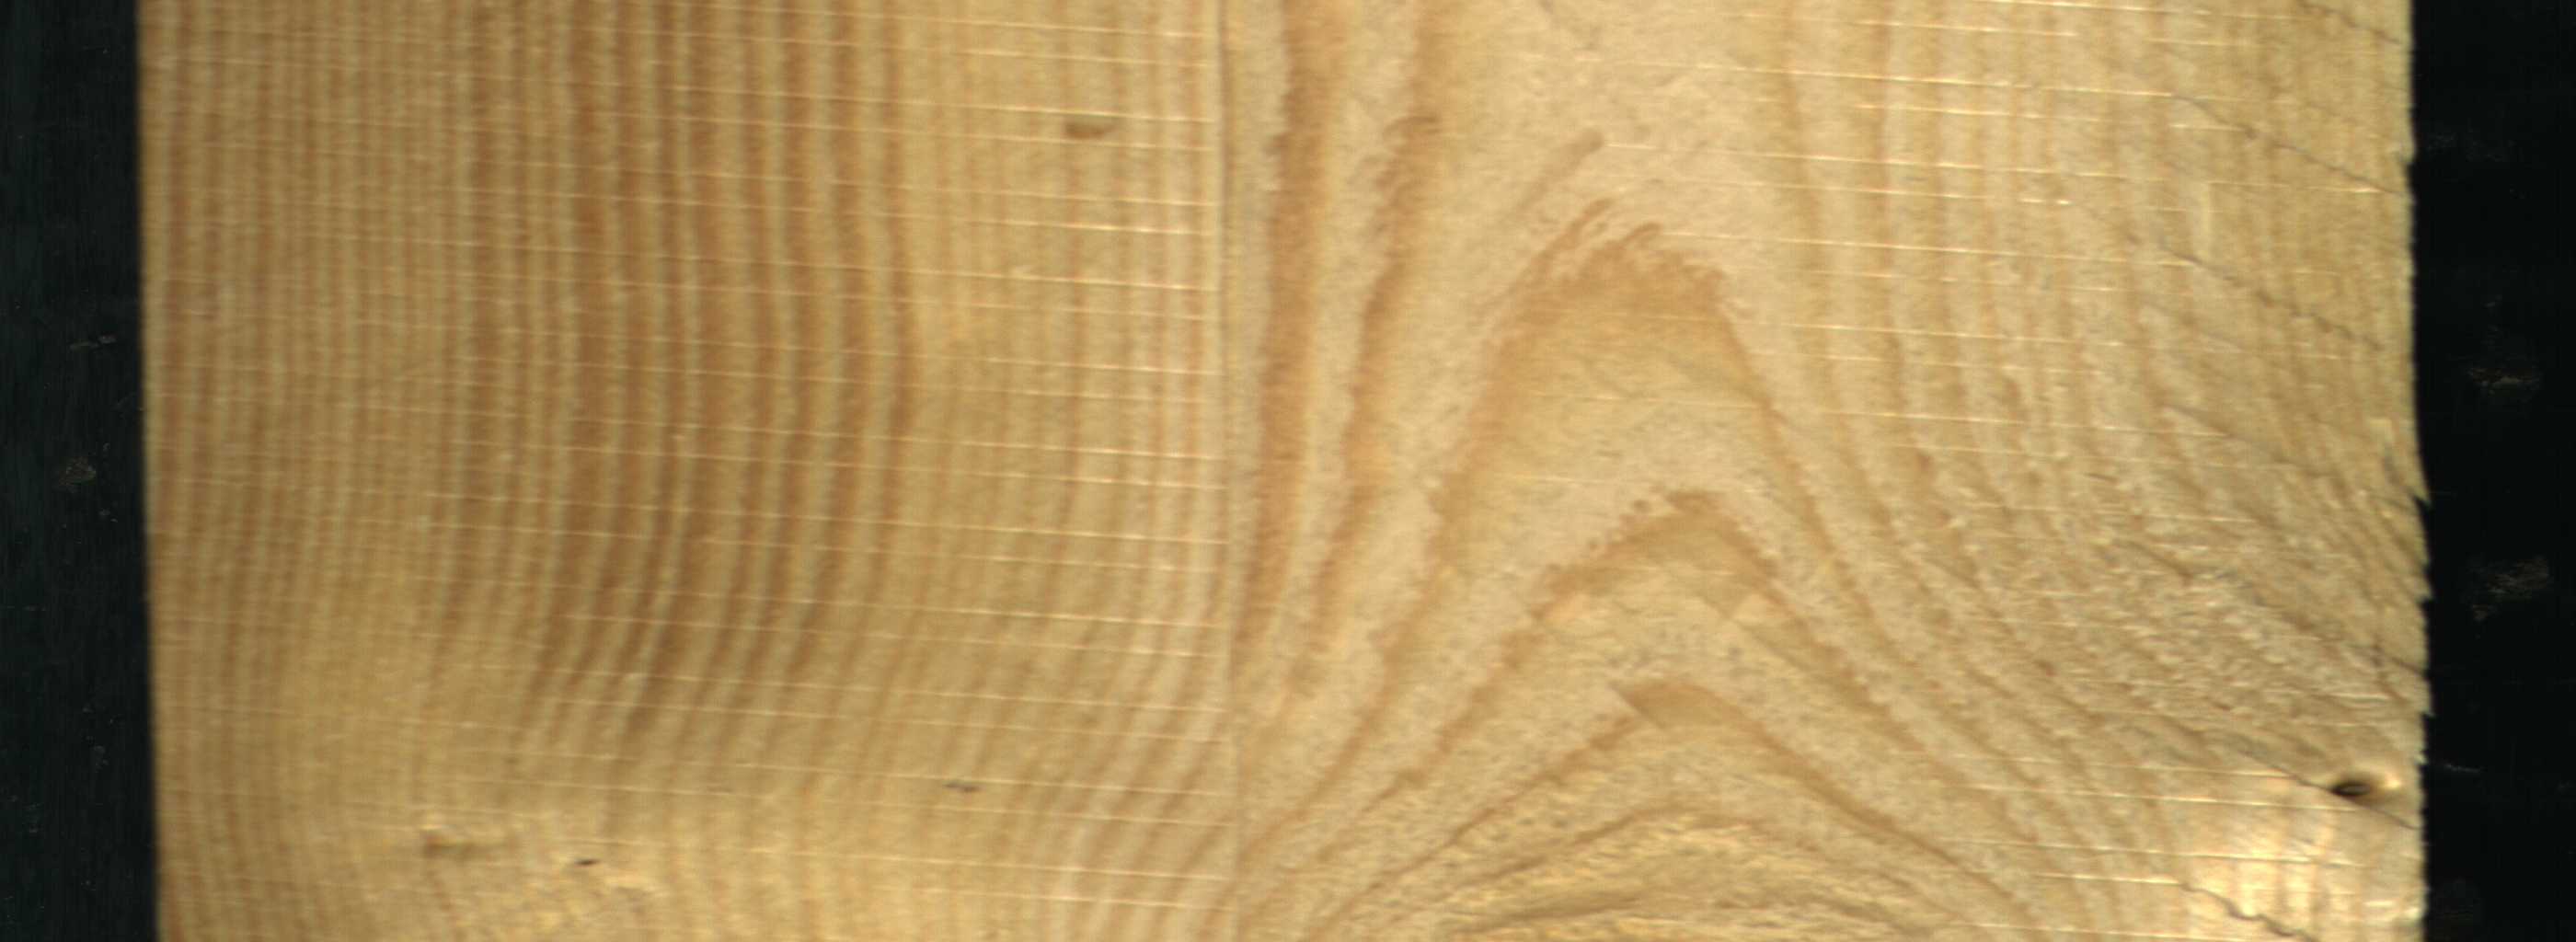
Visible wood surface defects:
Dead_Knot